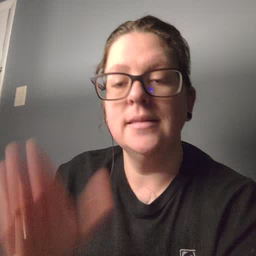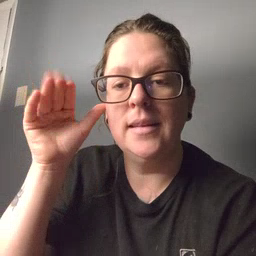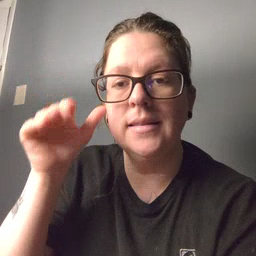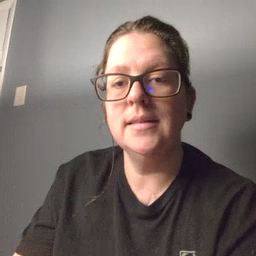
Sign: donkey